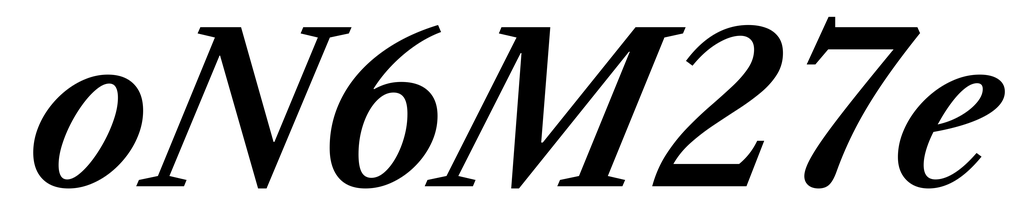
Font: LibreCaslonText-Italic_SemiBold_Italic